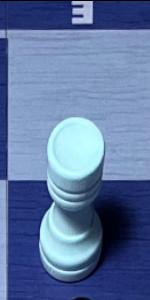
Label: Rook_White